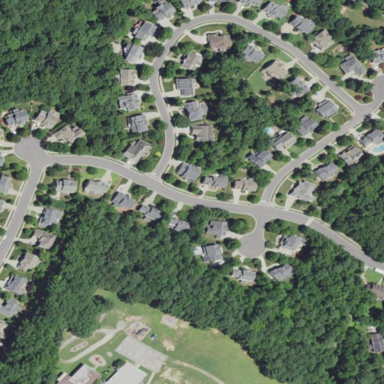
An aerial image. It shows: Residential neighbourhood.